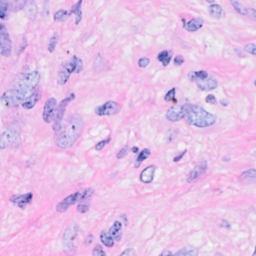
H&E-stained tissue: Breast